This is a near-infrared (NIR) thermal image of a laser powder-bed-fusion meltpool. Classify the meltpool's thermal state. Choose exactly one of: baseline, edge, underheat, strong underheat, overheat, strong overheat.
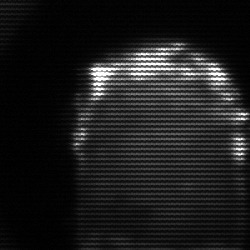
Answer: baseline